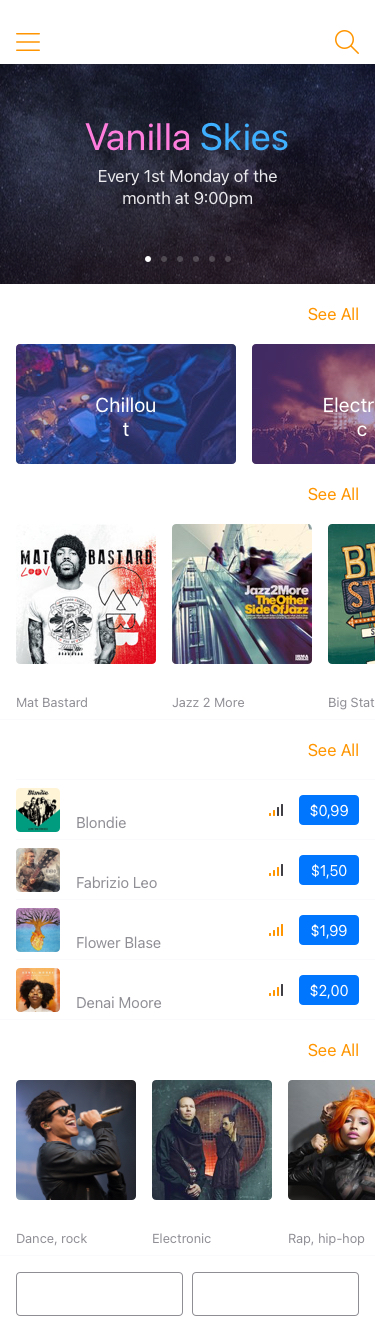
Text in this UI design:
Electronic
Chillout
Every 1st Monday of the month at 9:00pm
Vanilla Skies